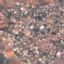
Land use / land cover class: Residential